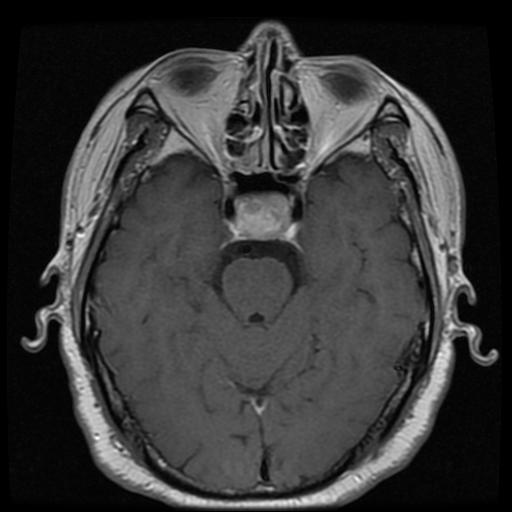
Label: pituitary